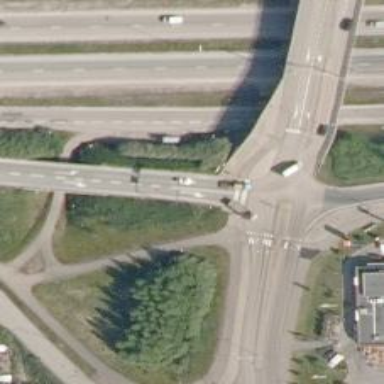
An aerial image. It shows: Trunk link road with asphalt surface.